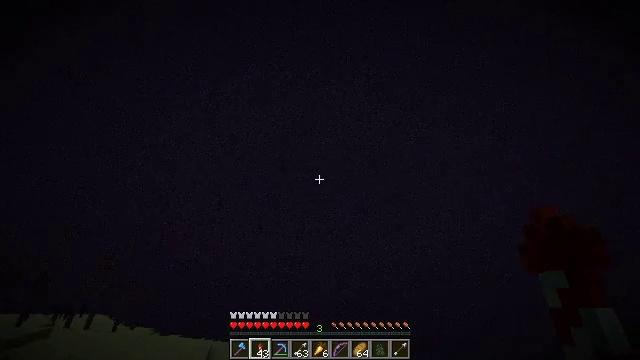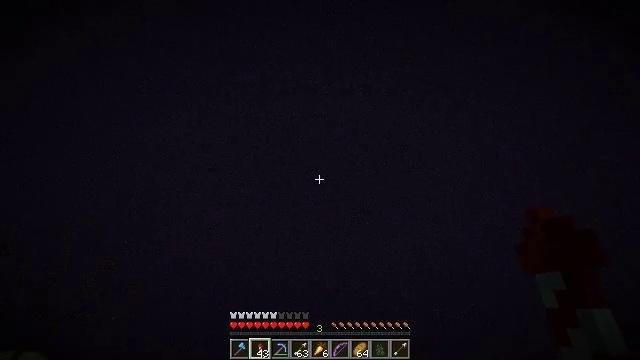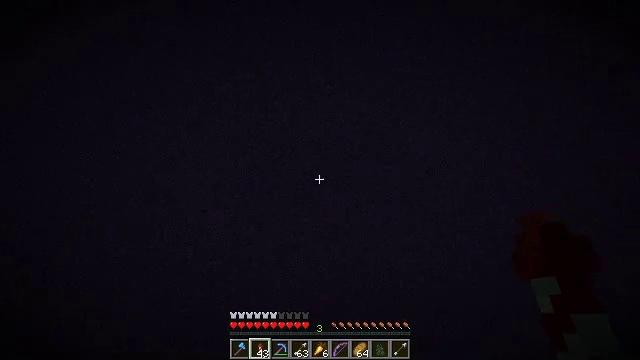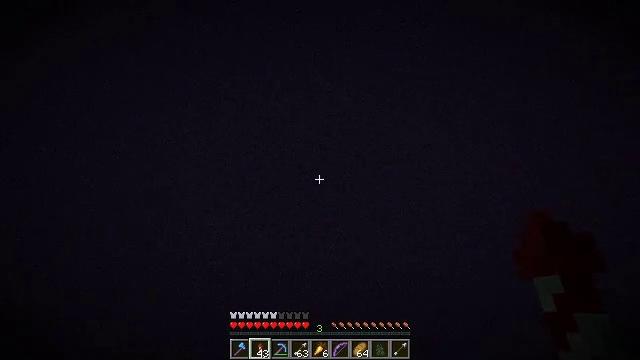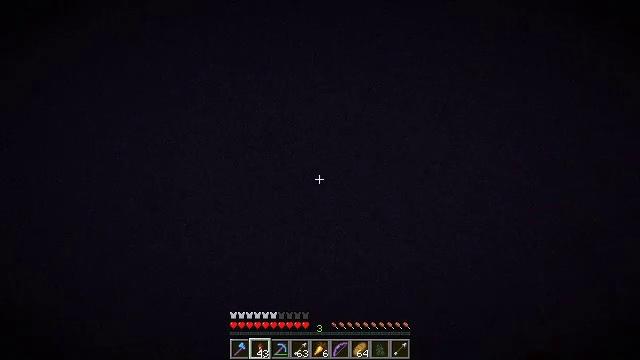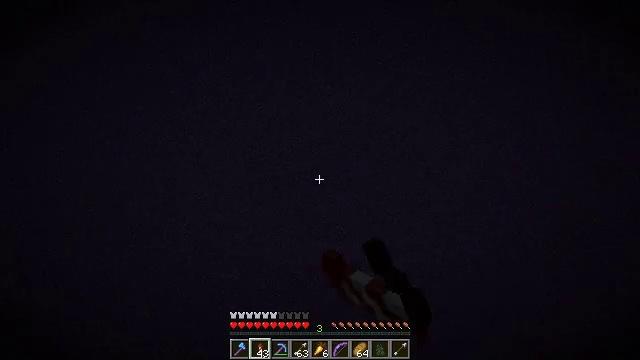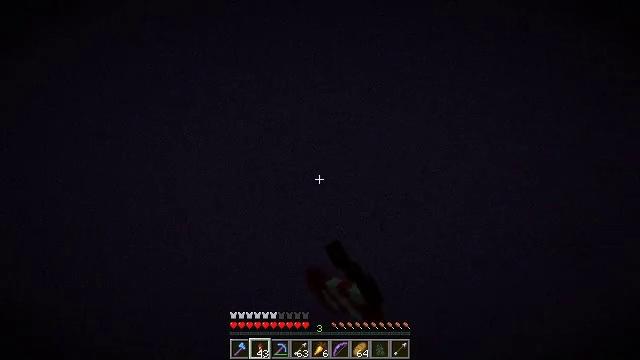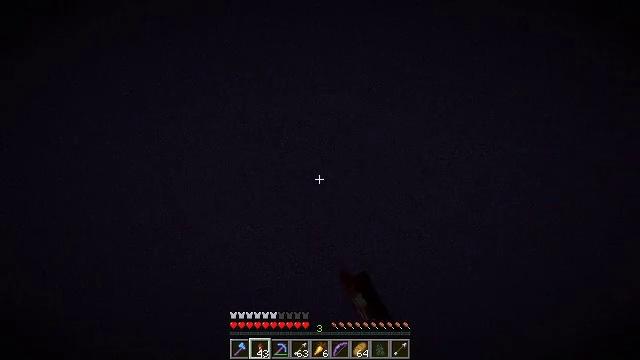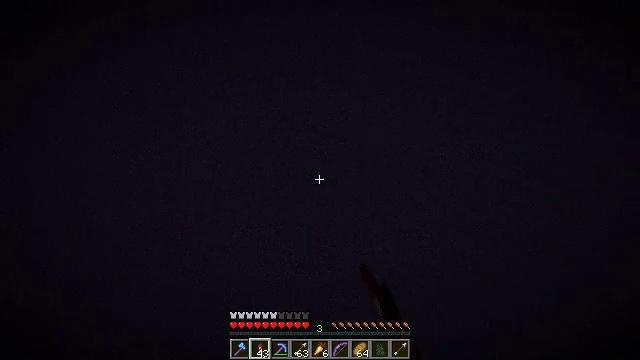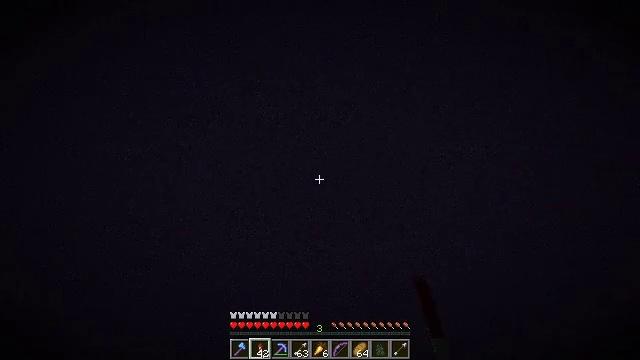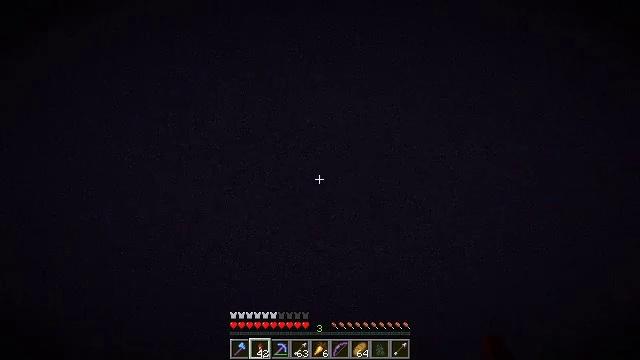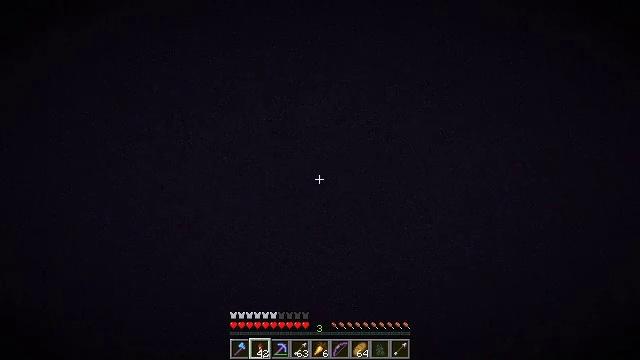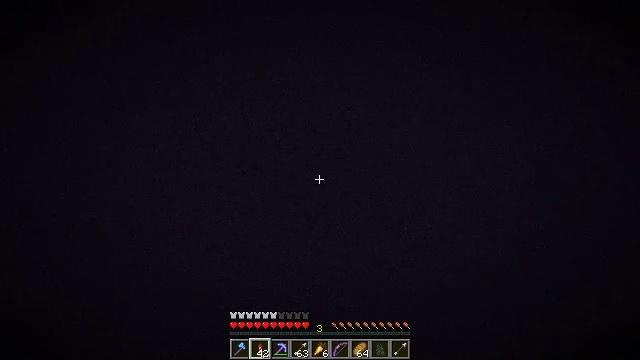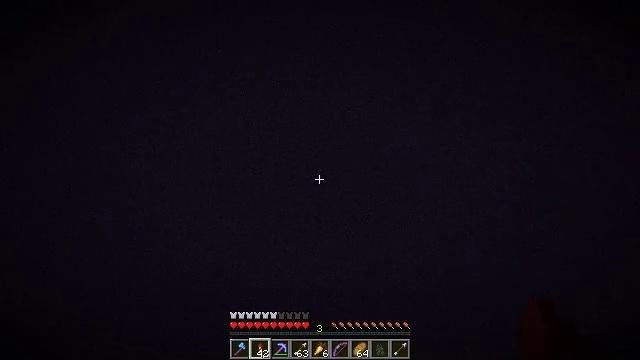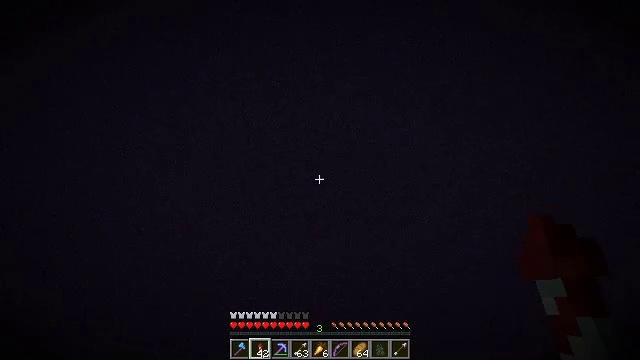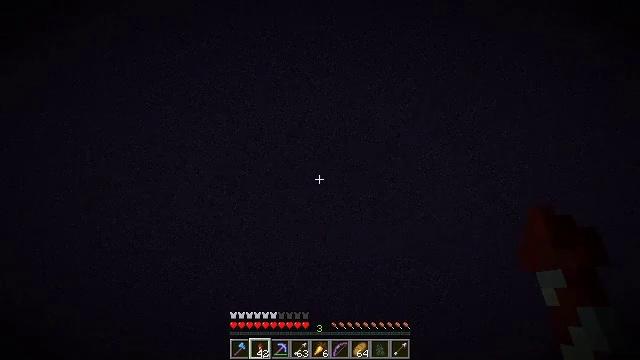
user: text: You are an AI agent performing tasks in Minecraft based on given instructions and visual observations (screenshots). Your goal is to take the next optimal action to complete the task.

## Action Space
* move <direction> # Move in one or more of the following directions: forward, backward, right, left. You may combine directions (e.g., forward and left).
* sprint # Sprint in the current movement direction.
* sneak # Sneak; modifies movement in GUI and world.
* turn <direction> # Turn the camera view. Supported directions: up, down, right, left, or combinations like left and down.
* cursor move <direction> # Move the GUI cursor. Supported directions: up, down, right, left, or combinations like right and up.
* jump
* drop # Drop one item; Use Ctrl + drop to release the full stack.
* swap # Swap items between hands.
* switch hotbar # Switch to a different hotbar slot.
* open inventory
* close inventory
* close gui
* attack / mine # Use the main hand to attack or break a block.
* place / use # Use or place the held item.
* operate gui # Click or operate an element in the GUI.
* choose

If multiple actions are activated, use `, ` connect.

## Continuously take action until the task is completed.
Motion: motion action
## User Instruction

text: Remove a firework rocket from the inventory.
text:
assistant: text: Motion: move forward, sprint, turn right and up
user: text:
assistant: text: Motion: move forward, sprint, turn right and up
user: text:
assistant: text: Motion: move forward, sprint, turn right and up
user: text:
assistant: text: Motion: move forward, sprint, turn right and up, use / place
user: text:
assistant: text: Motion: move forward, sprint, turn right and up, use / place
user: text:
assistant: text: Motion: move forward, sprint, turn right and up, use / place
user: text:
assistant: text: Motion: move forward, sprint, turn right
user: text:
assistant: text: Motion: move forward, sprint, turn right
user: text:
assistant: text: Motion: move forward, sprint, turn right
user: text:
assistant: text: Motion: move forward, sprint, turn right
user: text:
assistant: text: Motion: move forward, sprint
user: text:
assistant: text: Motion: move forward, sprint, turn right
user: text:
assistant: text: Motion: move forward, sprint, turn right
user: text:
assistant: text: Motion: move forward, sprint, turn right
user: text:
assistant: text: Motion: move forward, sprint, turn right
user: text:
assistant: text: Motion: move forward, sprint
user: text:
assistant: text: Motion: move forward, sprint
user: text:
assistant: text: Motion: move forward, sprint
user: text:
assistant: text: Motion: move forward, sprint
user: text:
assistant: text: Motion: move forward, sprint
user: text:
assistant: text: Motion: move forward, sprint
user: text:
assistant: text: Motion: move forward, sprint
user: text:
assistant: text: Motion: move forward, sprint
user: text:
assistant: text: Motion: move forward, sprint
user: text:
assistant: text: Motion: move forward, sprint
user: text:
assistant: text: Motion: move forward, sprint
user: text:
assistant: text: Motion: move forward, sprint
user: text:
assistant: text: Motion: move forward, sprint
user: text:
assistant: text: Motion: move forward, sprint
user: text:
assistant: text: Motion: move forward, sprint